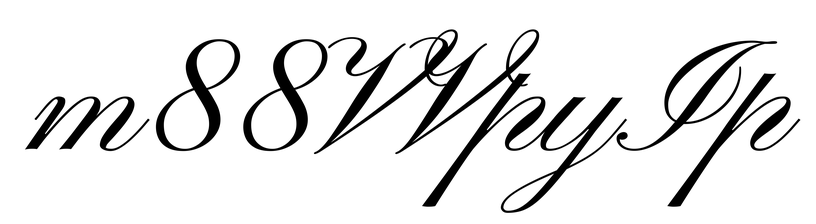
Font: PinyonScript-Regular